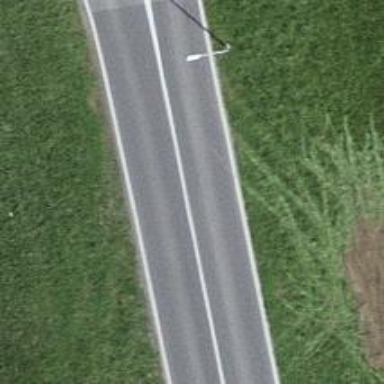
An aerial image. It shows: Tertiary road.